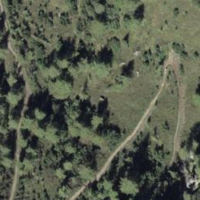
EUNIS habitat code: 31
Species observed at this site:
Mutilla europaea
Argynnis paphia
Boloria titania